Interaction volume radius: 5 \u00c5
Interaction volume height: 15 \u00c5
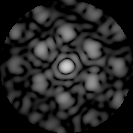
Disorder parameter: 0.4891